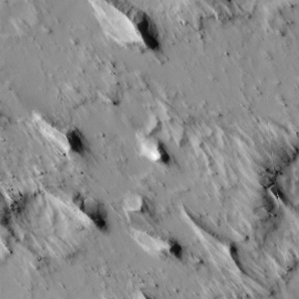
Label: non_frost